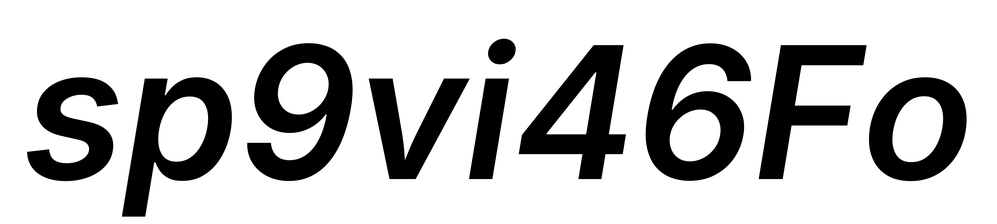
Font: Inter-Italic_SemiBold_Italic